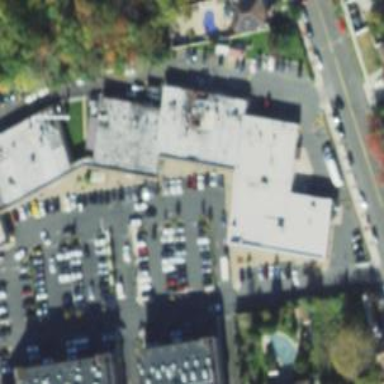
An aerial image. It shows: Retail area.